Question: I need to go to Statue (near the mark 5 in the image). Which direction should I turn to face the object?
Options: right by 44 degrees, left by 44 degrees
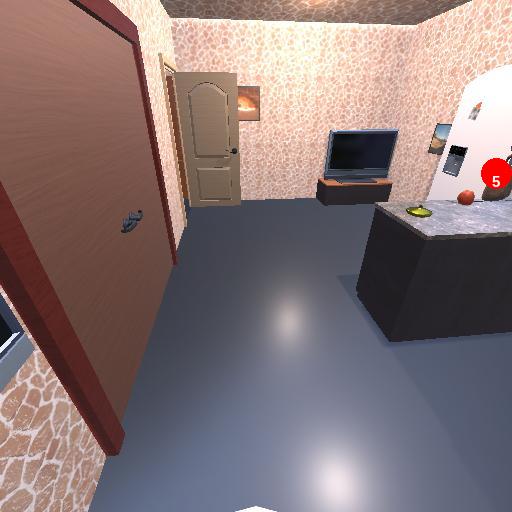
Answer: right by 44 degrees